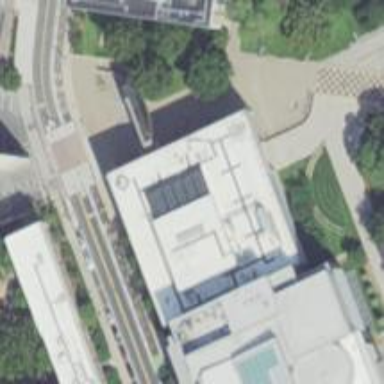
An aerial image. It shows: Arts centre.